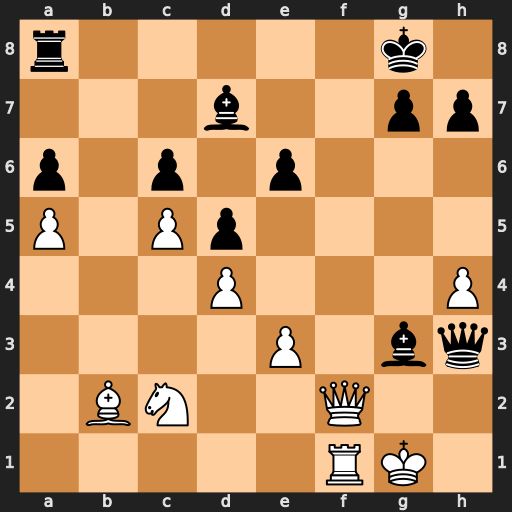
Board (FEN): r5k1/3b2pp/p1p1p3/P1Pp4/3P3P/4P1bq/1BN2Q2/5RK1
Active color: w
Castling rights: -
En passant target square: -
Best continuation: Qf7+ Kh8 Qf8+ Rxf8 Rxf8#